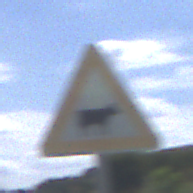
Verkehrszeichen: ViehtriebLinks
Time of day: Midday
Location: Outdoor (Nature)
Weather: PartlyCloudy
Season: NotSpecified
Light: Natural